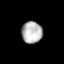
Tissue: lung
Cell type: Epithelial cells
Senescence score: 0.2032
Nuclear area (px): 448
Mean DAPI intensity: 178.1